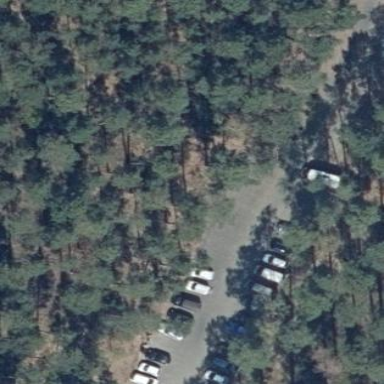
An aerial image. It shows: Parking area with surface.